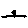
Label: bird